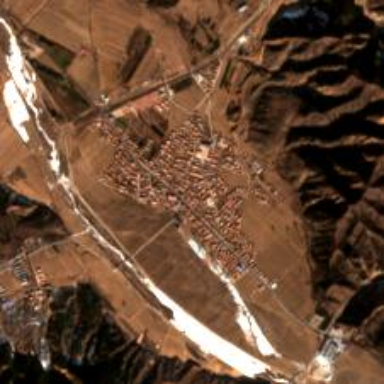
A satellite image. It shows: Ethnic township within town.